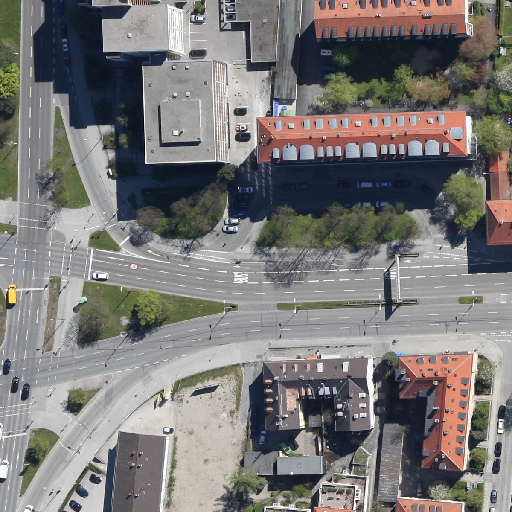
Referring expression: paved road